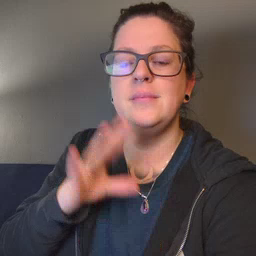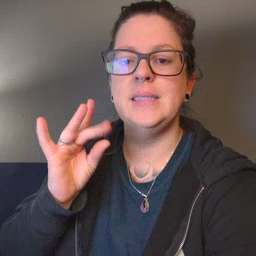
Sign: sticky